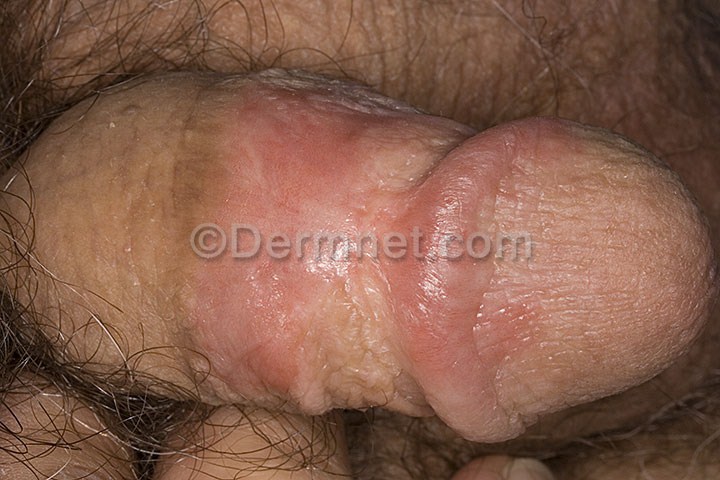
Disease: Psoriasis pictures Lichen Planus and related diseases